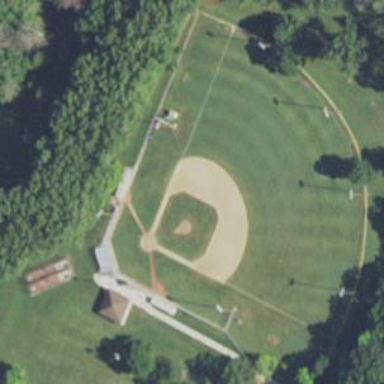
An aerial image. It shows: Baseball pitch for leisure and sports activities.